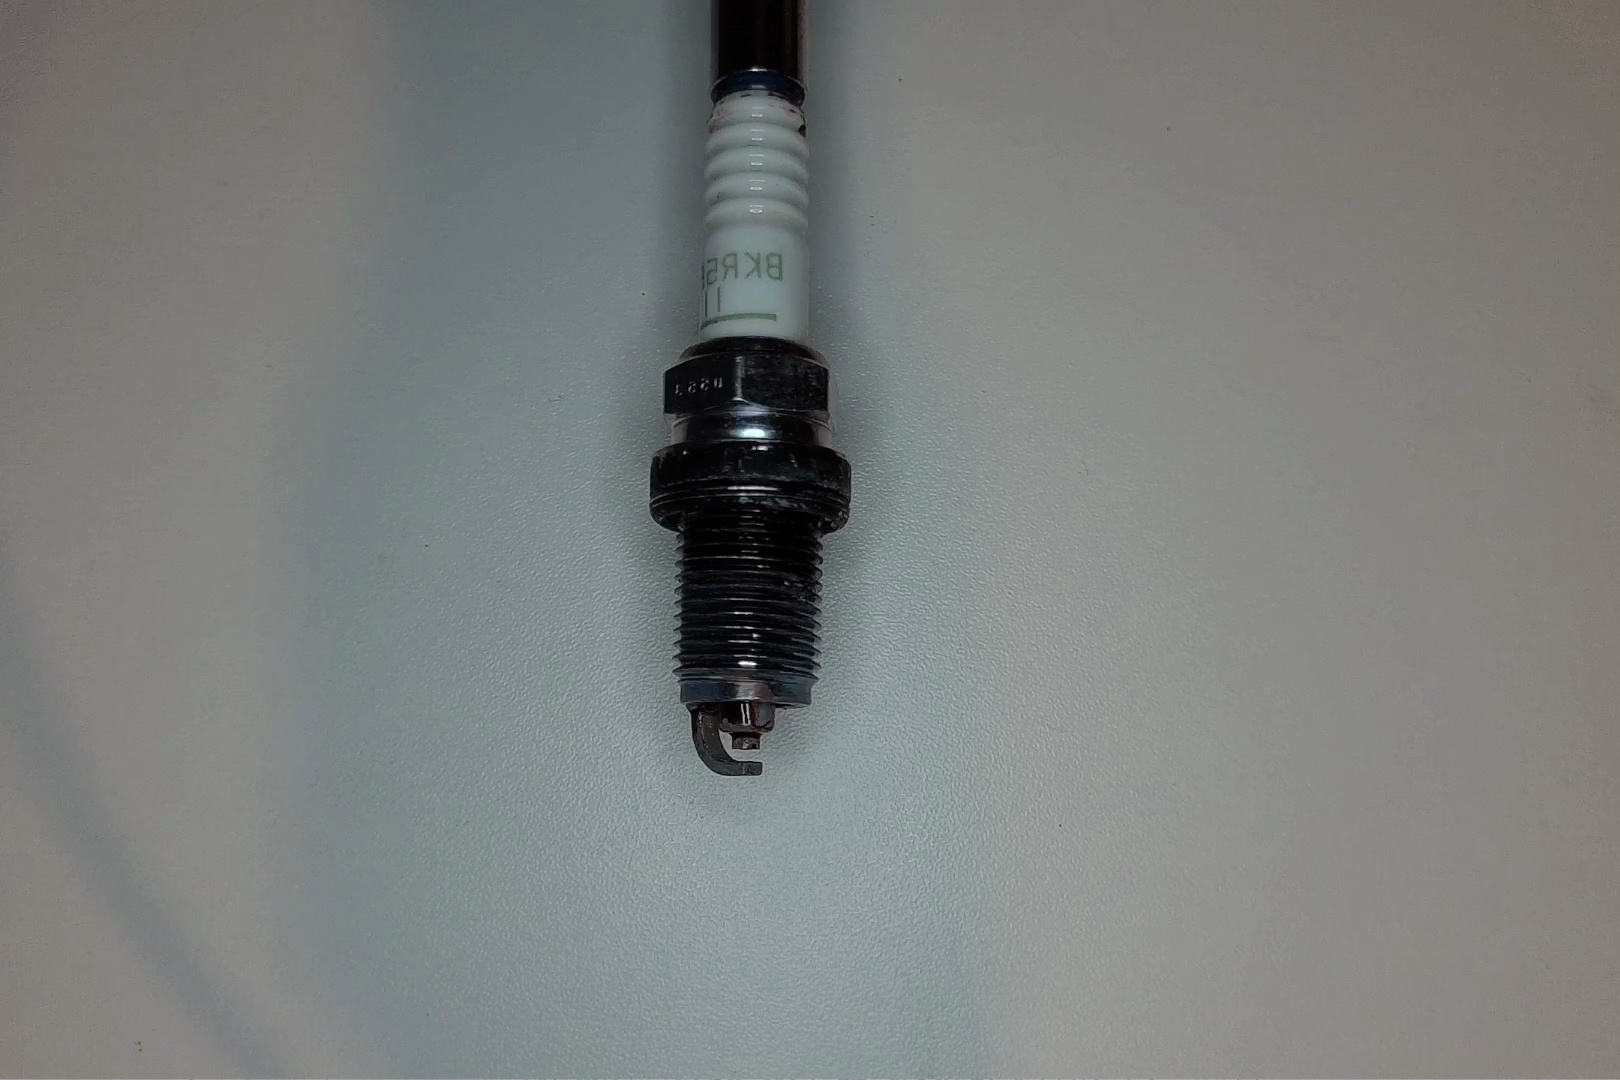
Label: anomaly